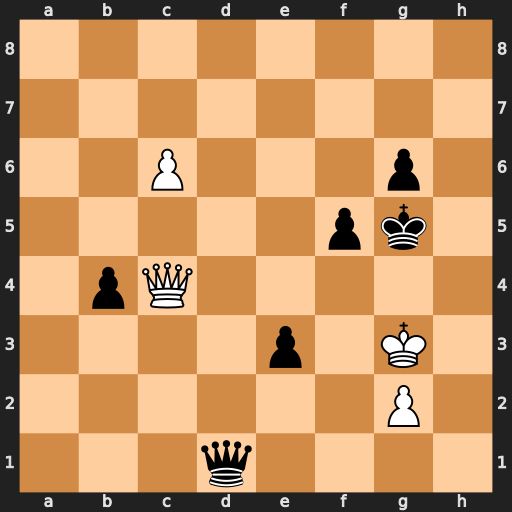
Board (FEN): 8/8/2P3p1/5pk1/1pQ5/4p1K1/6P1/3q4
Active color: w
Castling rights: -
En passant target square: -
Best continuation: Qh4#